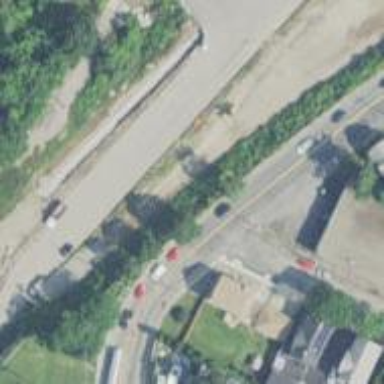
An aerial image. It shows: Asphalt road with secondary link designation.